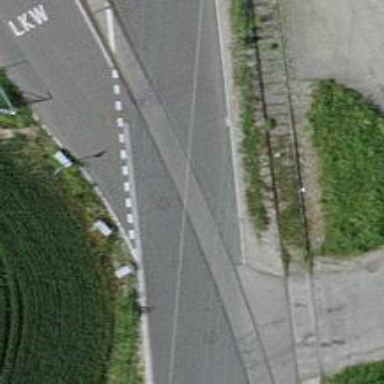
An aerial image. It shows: Railway level crossing.